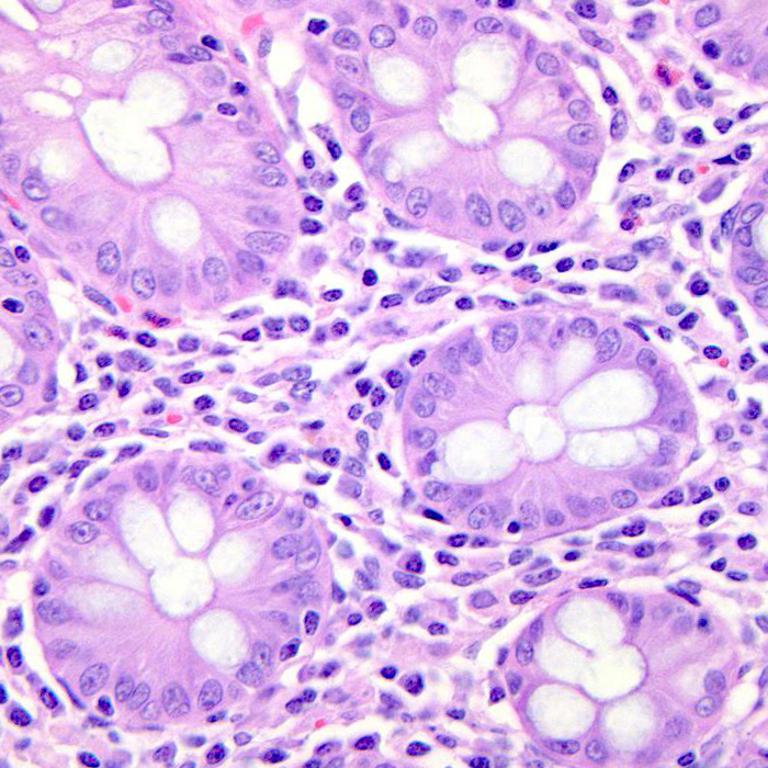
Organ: colon
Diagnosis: benign